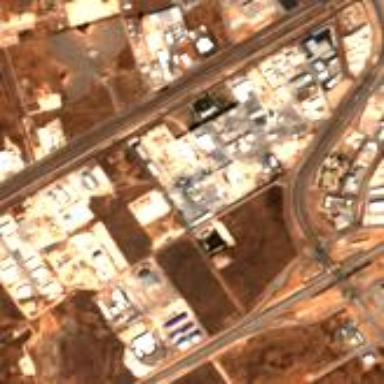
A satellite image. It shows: Industrial area.